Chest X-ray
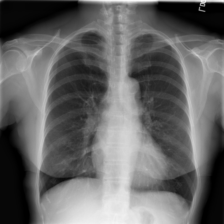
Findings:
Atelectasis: negative
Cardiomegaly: negative
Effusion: negative
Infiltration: positive
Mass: negative
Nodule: negative
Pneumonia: negative
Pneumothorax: negative
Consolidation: negative
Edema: negative
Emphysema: negative
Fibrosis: positive
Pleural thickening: negative
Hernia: negative